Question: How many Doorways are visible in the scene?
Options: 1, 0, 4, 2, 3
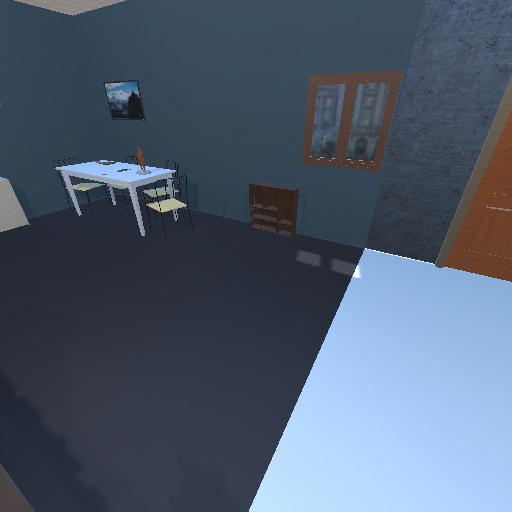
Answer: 1